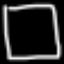
Label: square